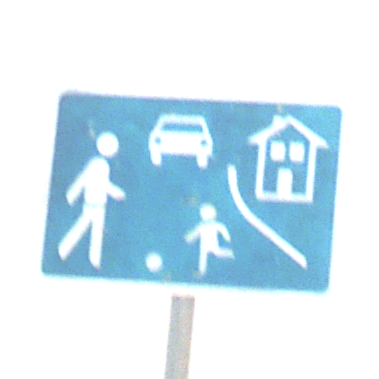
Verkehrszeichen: BeginnVerkehrsberuhigterBereich
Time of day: MorningAfternoon
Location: Outdoor (Suburban)
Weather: Overcast
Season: NotSpecified
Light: Natural